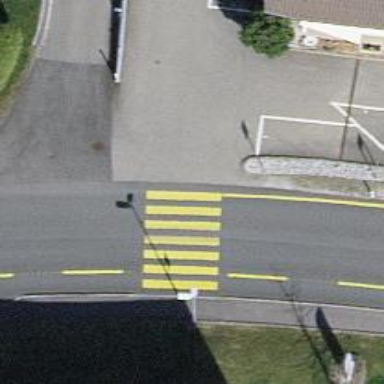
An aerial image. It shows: Uncontrolled zebra crossing on the road.